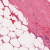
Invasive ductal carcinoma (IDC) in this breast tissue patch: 0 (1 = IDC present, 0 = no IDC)